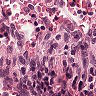
Metastatic tissue present: no